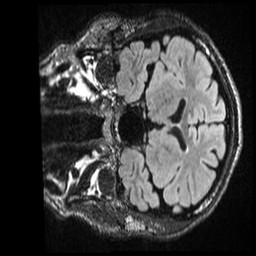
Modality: T1w
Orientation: coronal
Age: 21
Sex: male